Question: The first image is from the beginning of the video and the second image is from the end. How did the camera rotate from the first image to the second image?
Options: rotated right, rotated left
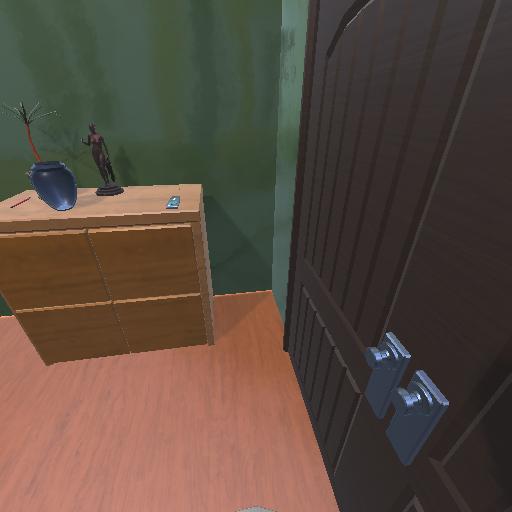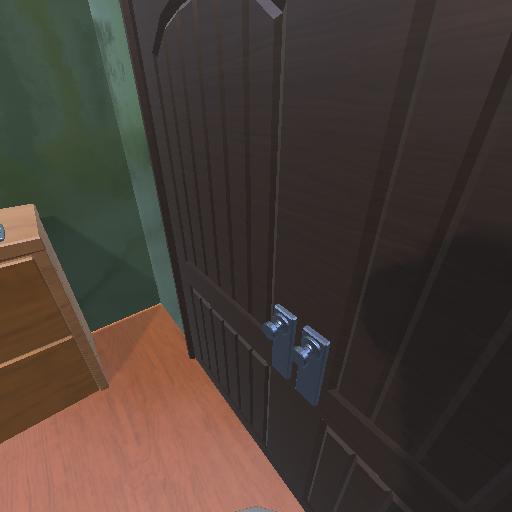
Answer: rotated right